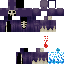
A male skeleton skin with dark skin, wearing brown helmet dressed in a purple robe top and brown pants, featuring a closed mouth.